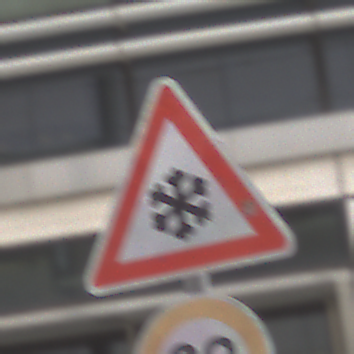
Verkehrszeichen: SchneeOderEisglaette
Zusatzzeichen unten: Geschwindigkeit90
Umgebung: Outdoor, Urban
Tageszeit: Midday
Wetter: Overcast
Licht: Natural
Jahreszeit: NotSpecified
Kontrast: LowContrast